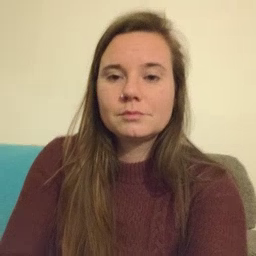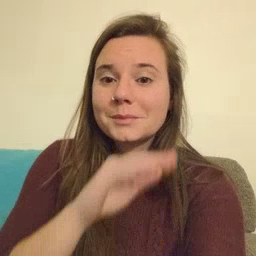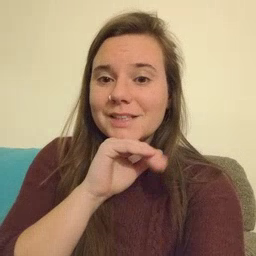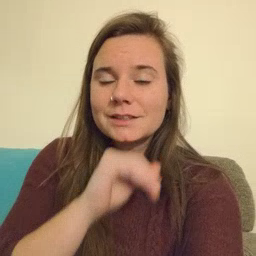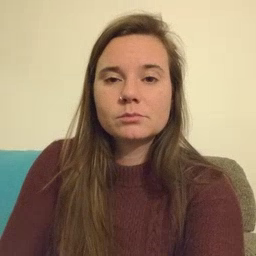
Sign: pig